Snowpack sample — Buffalo Mountain, Silverthorne, Colorado, USA (1/25/25, 10:11 AM MST)
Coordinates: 39.6222, -106.1139
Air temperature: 22 °F
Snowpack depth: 110 cm
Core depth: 20 cm
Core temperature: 48.2 °F
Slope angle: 12°, slope face: 102°
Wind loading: high
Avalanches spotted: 0
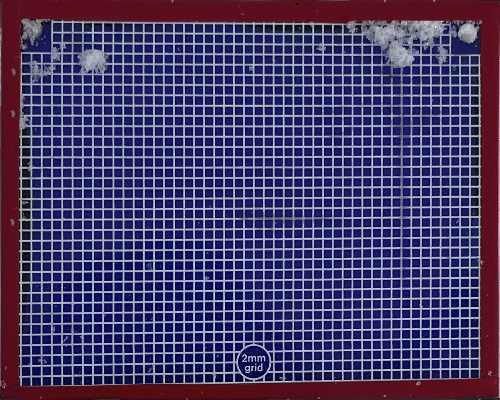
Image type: profile
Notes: No avalanches nearby, collected on the outskirts of a fire break 15 meters from the treeline, on way to Buffalo and Red Mountain